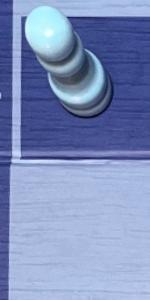
Label: Empty